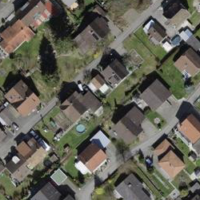
EUNIS habitat code: 54
Species observed at this site:
Luzula campestris